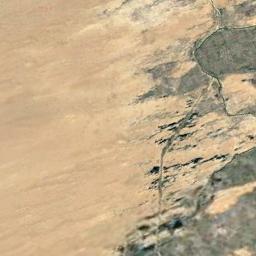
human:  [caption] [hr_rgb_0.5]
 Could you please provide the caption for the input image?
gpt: The desert has yellow sand and lots of dense desert plants and some roads go through the desert .

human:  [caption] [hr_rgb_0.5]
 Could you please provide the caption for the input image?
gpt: Nothing else can be seen in this desert .

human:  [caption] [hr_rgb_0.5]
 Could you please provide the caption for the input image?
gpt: This is a yellow sand dune on the side .

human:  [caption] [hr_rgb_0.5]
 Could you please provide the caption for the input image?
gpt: A sandy desert beside some green area .

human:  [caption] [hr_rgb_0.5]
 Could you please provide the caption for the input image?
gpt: The yellow desert is next to the green land .